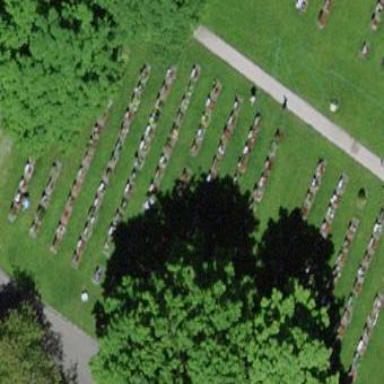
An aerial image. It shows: Sector in the cemetery.